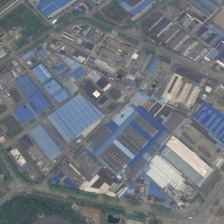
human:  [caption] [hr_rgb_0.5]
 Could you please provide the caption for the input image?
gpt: many buildings and some green trees are in an industrial area .

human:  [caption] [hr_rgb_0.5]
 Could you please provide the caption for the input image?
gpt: many buildings and some green trees are in an industrial area .

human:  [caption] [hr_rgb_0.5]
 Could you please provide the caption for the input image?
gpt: many buildings and some green trees are in an industrial area .

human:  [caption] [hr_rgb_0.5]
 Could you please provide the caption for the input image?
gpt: many buildings and some green trees are in an industrial area .

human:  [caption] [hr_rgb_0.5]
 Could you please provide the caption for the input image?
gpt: many buildings and some green trees are in an industrial area .